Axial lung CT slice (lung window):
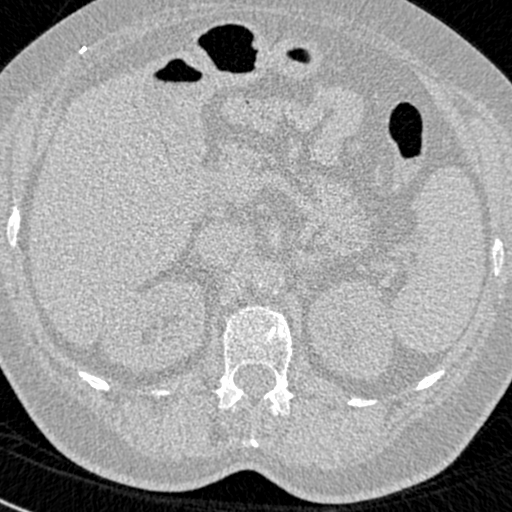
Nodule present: no